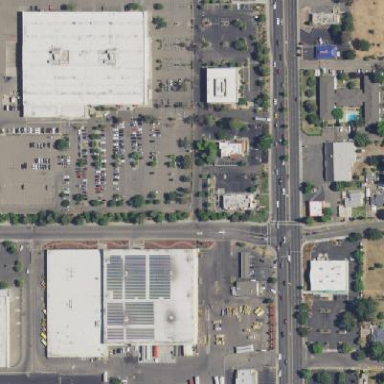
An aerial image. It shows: Retail area.